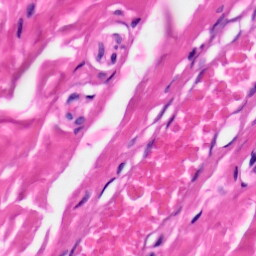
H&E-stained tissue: Skin